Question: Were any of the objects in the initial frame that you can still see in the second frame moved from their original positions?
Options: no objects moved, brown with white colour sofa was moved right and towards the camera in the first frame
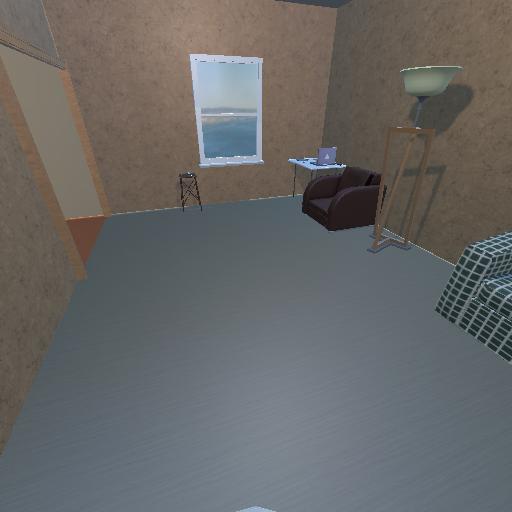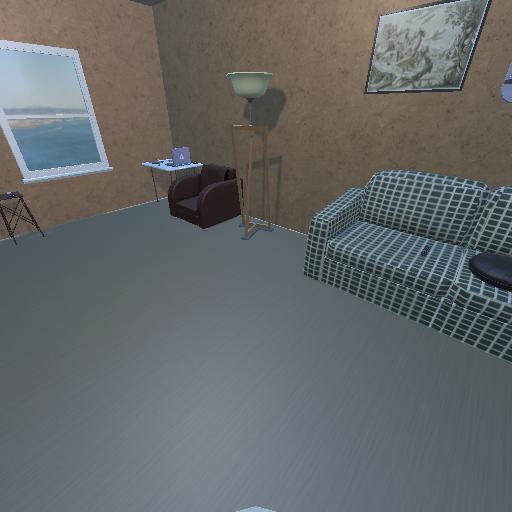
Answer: no objects moved